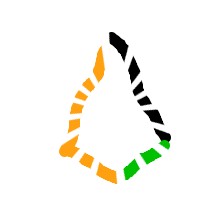
Shape: kite